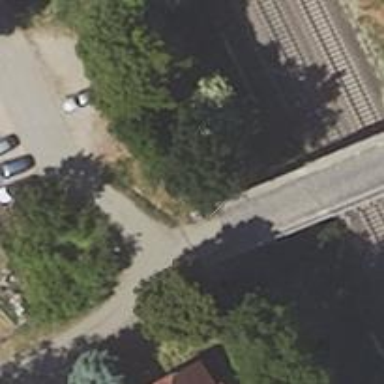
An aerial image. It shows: Service road with paved surface that crosses over bridge.